Field crop: maize
Growth stage: 2
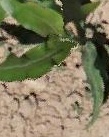
Species: maize